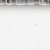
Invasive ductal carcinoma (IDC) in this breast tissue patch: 0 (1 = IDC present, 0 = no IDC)